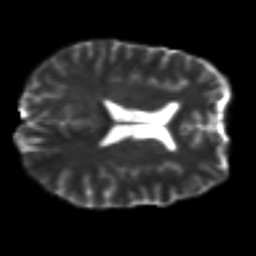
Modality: T2w
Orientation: axial
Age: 30
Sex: male
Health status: ill
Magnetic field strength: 3 T
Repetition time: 8.4 s
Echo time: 0.0926 s